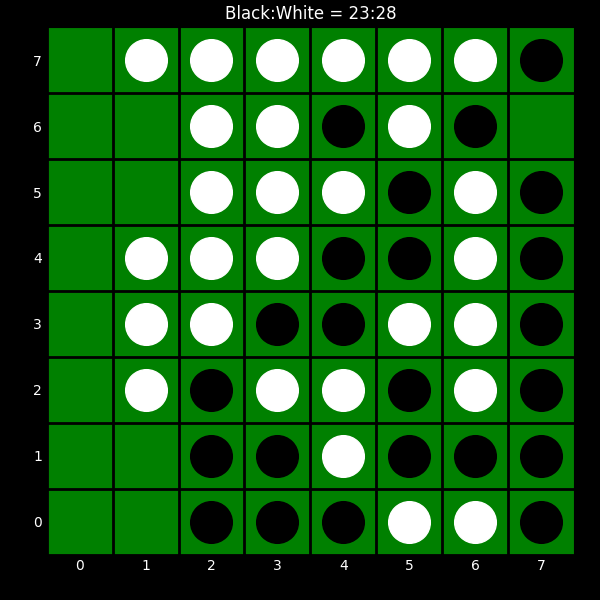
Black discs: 23
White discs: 28